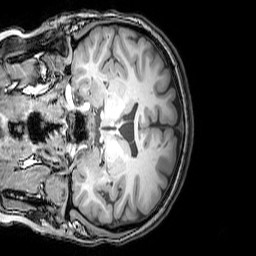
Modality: T1w
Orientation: coronal
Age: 28
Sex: female
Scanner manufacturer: philips
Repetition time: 0.008124 s
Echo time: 0.00372 s